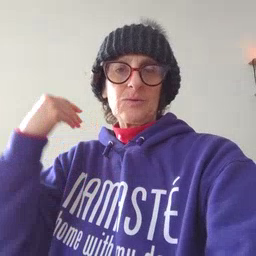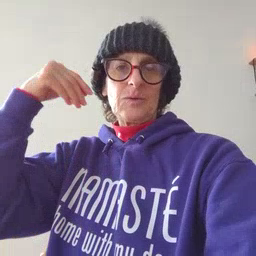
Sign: store